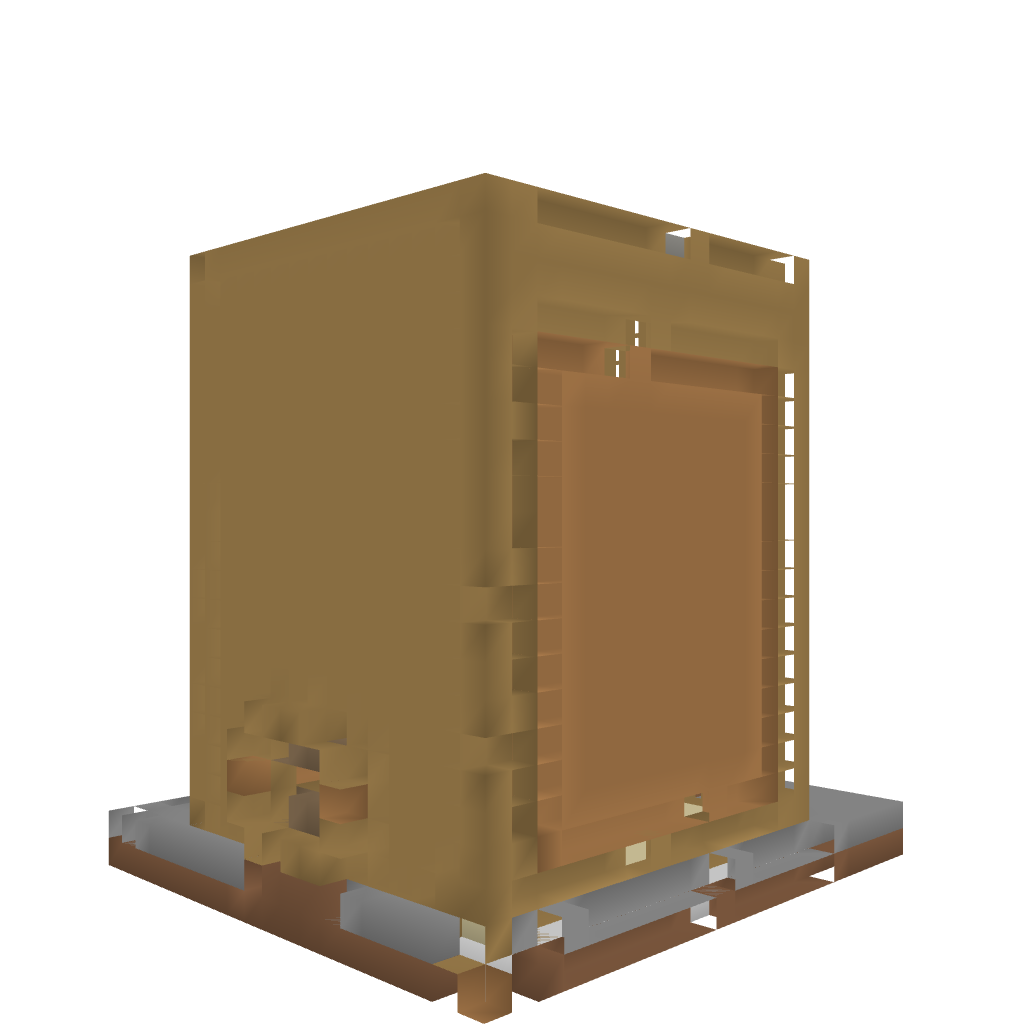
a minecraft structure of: Epic Draw my thing